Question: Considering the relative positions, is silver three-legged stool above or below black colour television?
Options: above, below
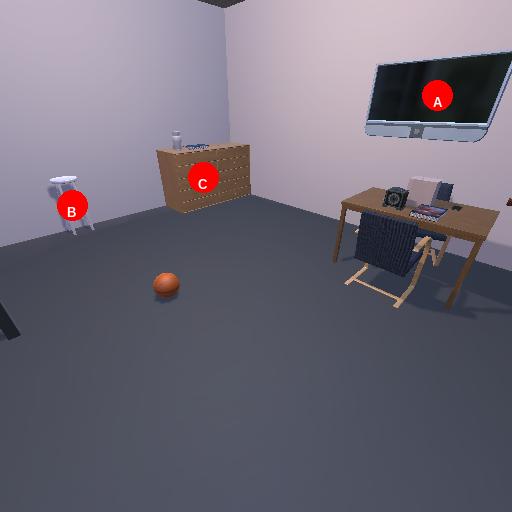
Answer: above